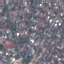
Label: Residential